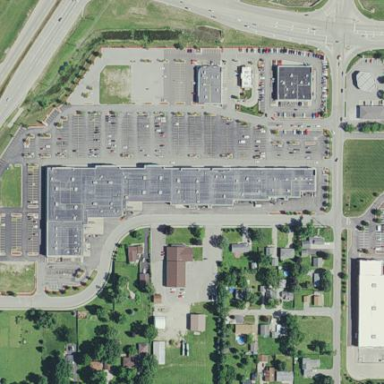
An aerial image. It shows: Retail area.